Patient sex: F
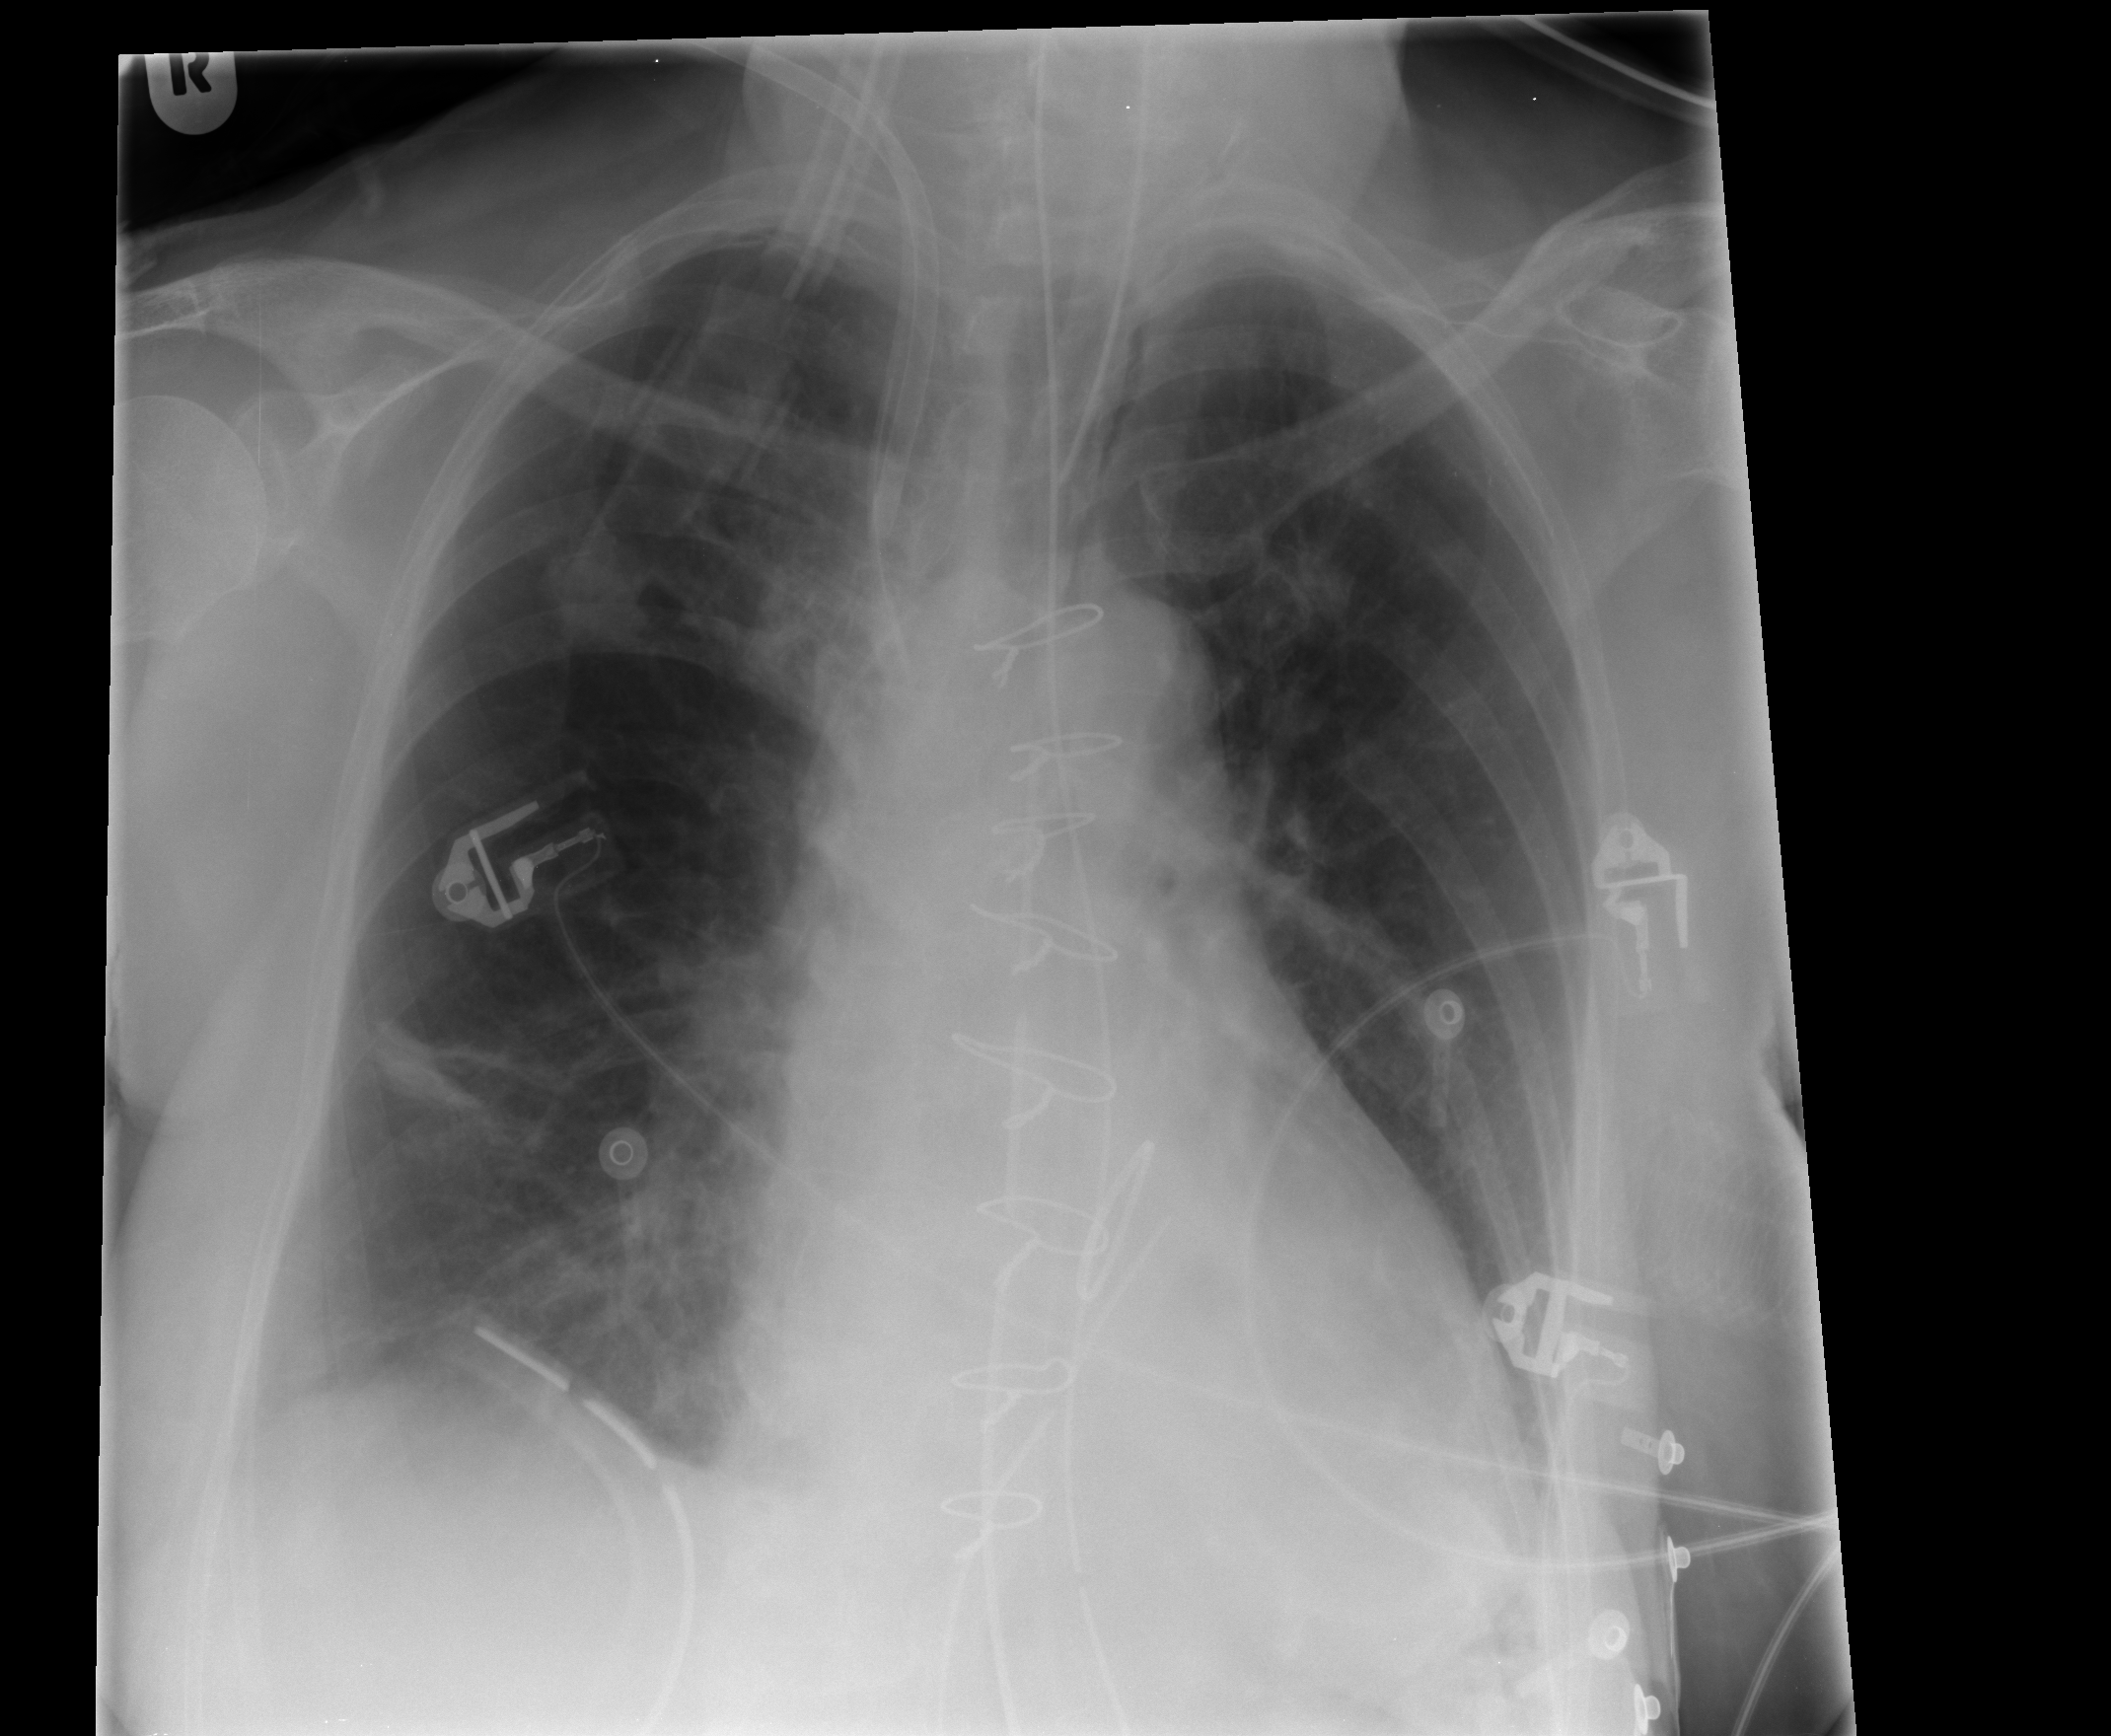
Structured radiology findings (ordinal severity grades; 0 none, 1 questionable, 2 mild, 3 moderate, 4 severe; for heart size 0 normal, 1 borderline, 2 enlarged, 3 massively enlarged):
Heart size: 2
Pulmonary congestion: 0
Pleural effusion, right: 1
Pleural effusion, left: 1
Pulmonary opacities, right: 0
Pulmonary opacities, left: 0
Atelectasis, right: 2
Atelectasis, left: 2